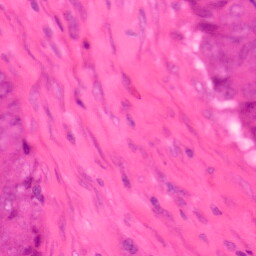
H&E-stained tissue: Colon